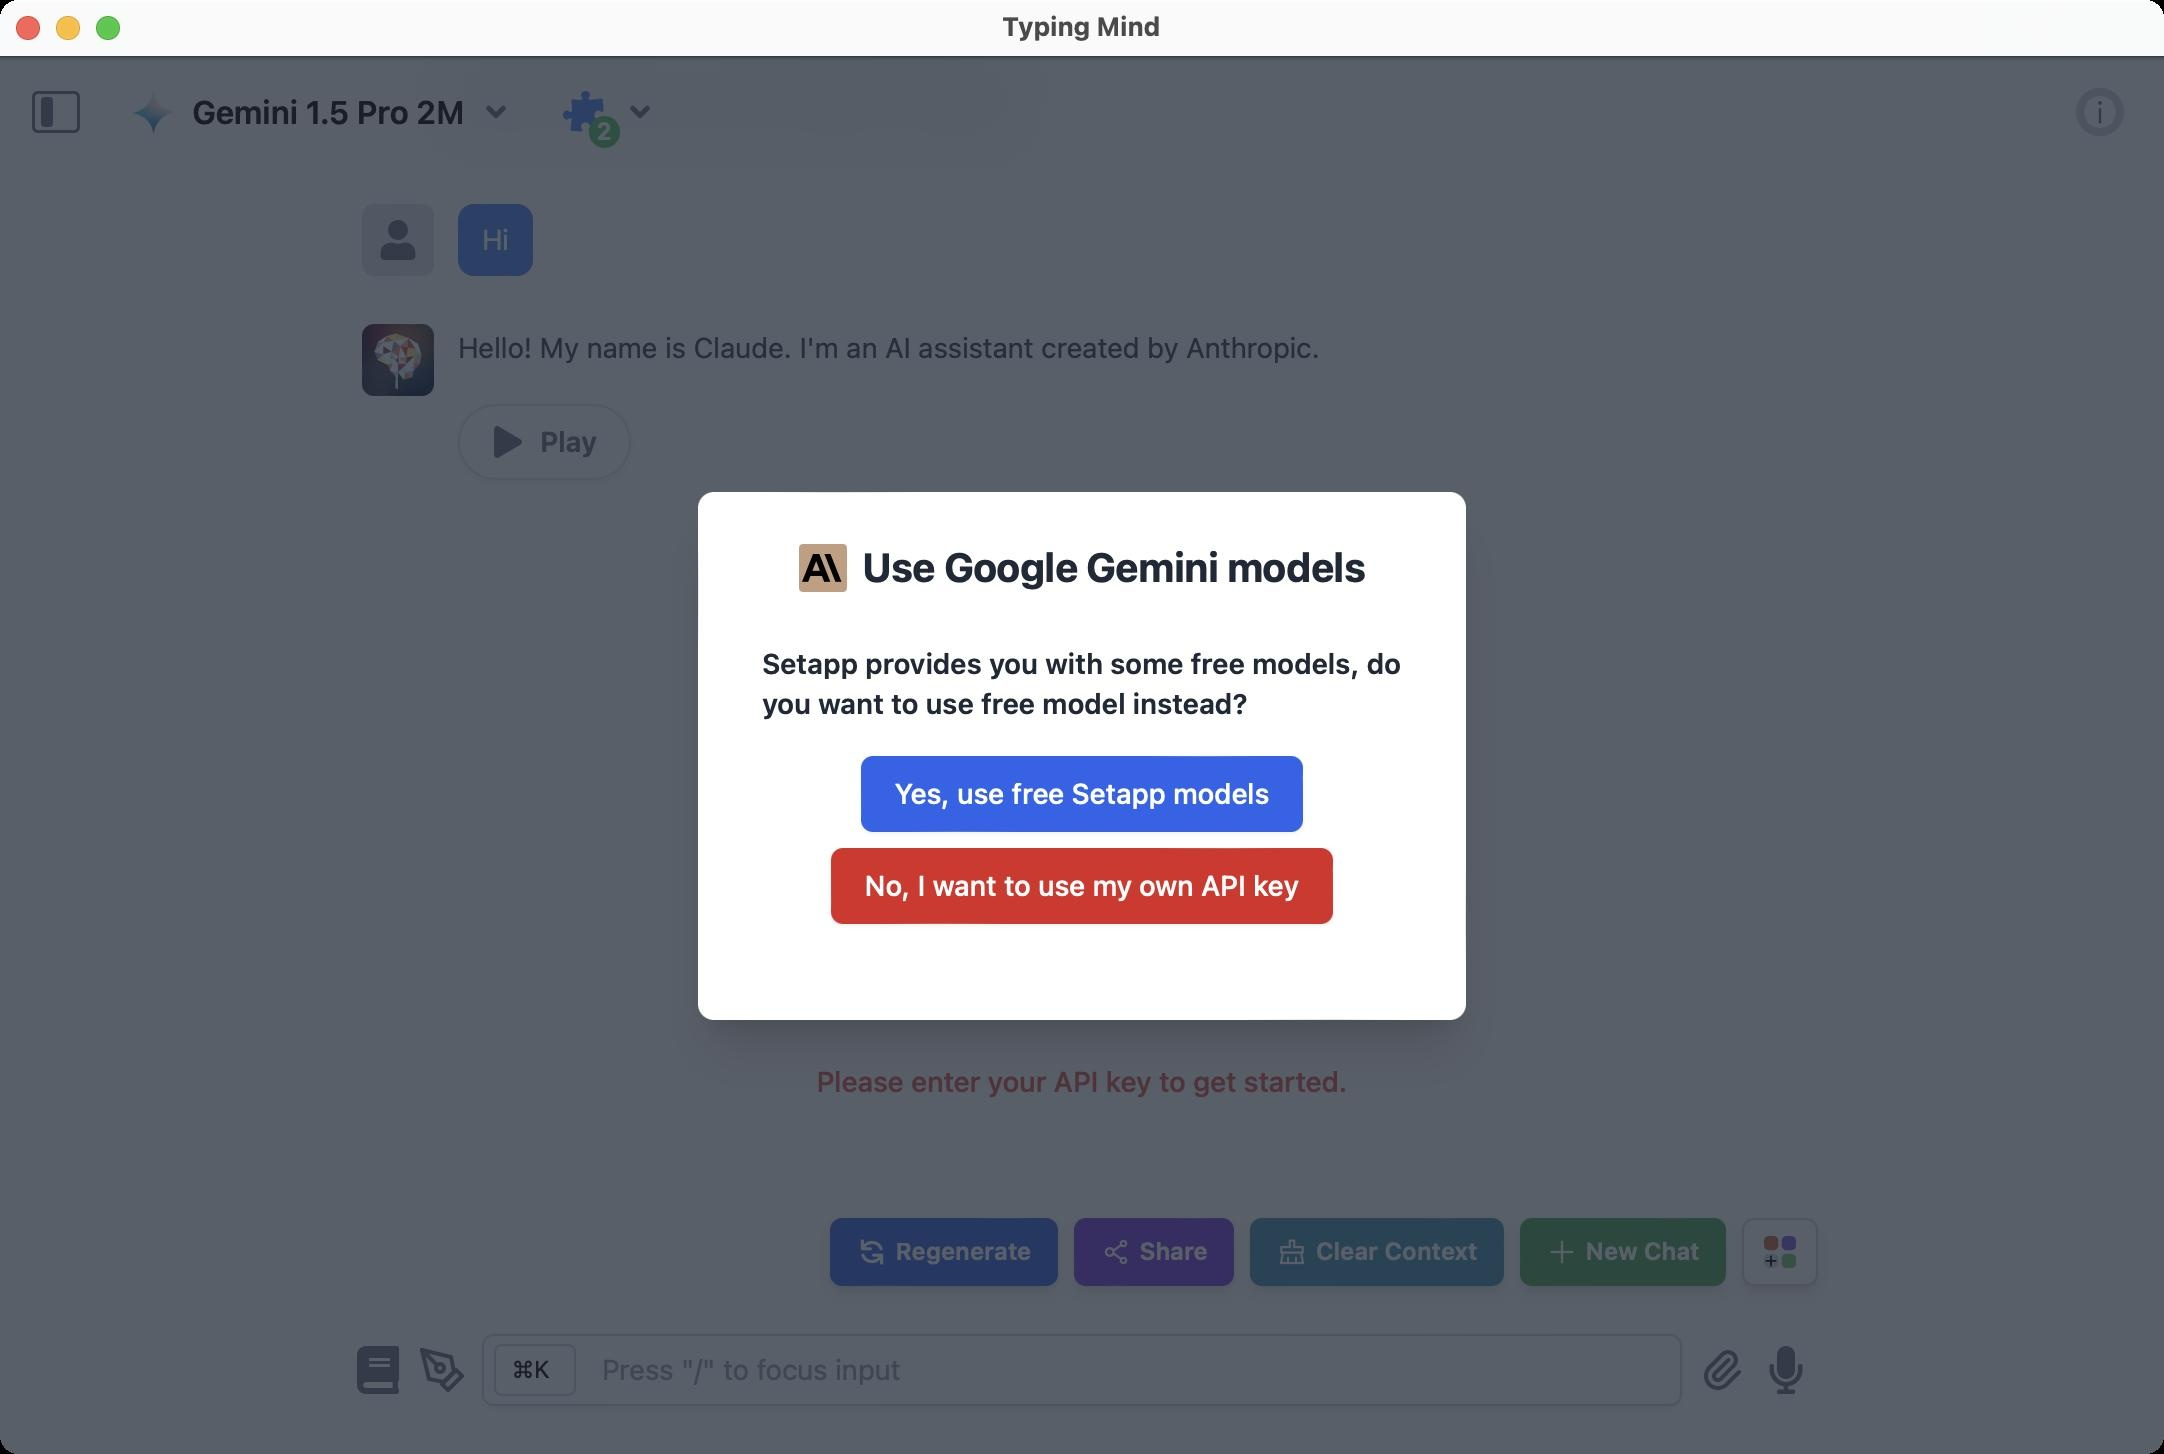
Accessibility tree:
{"name": "Typing_Mind", "role": "AXWindow", "description": null, "role_description": "standard window", "value": null, "position": "340.00;38.00", "size": "1082;727", "children": [{"name": null, "role": "AXBusyIndicator", "description": null, "role_description": "busy indicator", "value": true, "position": "533.00;369.50", "size": "16;16", "children": []}, {"name": null, "role": "AXGroup", "description": null, "role_description": "group", "value": null, "position": "0.00;28.00", "size": "1082;699", "children": [{"name": null, "role": "AXGroup", "description": null, "role_description": "group", "value": null, "position": "0.00;28.00", "size": "1082;699", "children": [{"name": "", "role": "AXScrollArea", "description": "", "role_description": "scroll area", "value": "", "position": "0.00;28.00", "size": "1082;699", "children": [{"name": "", "role": "AXWebArea", "description": "Claude Instant - Typing Mind", "role_description": "HTML content", "value": "", "position": "0.00;-38.00", "size": "1082;765", "children": [{"name": "", "role": "AXGroup", "description": "", "role_description": "web dialogue", "value": "", "position": "0.00;28.00", "size": "1082;699", "children": [{"name": "", "role": "AXGroup", "description": "", "role_description": "group", "value": "", "position": "0.00;28.00", "size": "1082;699", "children": [{"name": "Use_Google_Gemini_models", "role": "AXHeading", "description": "", "role_description": "heading", "value": 2, "position": "373.00;270.00", "size": "336;28", "children": [{"name": "", "role": "AXStaticText", "description": "", "role_description": "text", "value": "Use Google Gemini models", "position": "431.00;272.00", "size": "252;23", "children": []}]}, {"name": "", "role": "AXGroup", "description": "", "role_description": "group", "value": "", "position": "381.00;322.00", "size": "320;40", "children": [{"name": "", "role": "AXStaticText", "description": "", "role_description": "text", "value": "Setapp provides you with some free models, do you want to use free model instead?", "position": "381.00;323.00", "size": "320;37", "children": []}]}, {"name": "Yes,_use_free_Setapp_models", "role": "AXButton", "description": "", "role_description": "button", "value": "", "position": "430.00;378.00", "size": "222;38", "children": []}, {"name": "No,_I_want_to_use_my_own_API_key", "role": "AXButton", "description": "", "role_description": "button", "value": "", "position": "415.00;424.00", "size": "252;38", "children": []}]}]}]}]}]}]}, {"name": null, "role": "AXButton", "description": null, "role_description": "close button", "value": null, "position": "7.00;6.00", "size": "14;16", "children": []}, {"name": null, "role": "AXButton", "description": null, "role_description": "full screen button", "value": null, "position": "47.00;6.00", "size": "14;16", "children": [{"name": null, "role": "AXGroup", "description": null, "role_description": "group", "value": null, "position": "47.00;6.00", "size": "14;16", "children": [{"name": null, "role": "AXGroup", "description": null, "role_description": "group", "value": null, "position": "47.00;6.00", "size": "14;16", "children": []}]}]}, {"name": null, "role": "AXButton", "description": null, "role_description": "minimize button", "value": null, "position": "27.00;6.00", "size": "14;16", "children": []}, {"name": null, "role": "AXStaticText", "description": null, "role_description": "text", "value": "Typing Mind", "position": "499.00;5.00", "size": "84;16", "children": []}]}